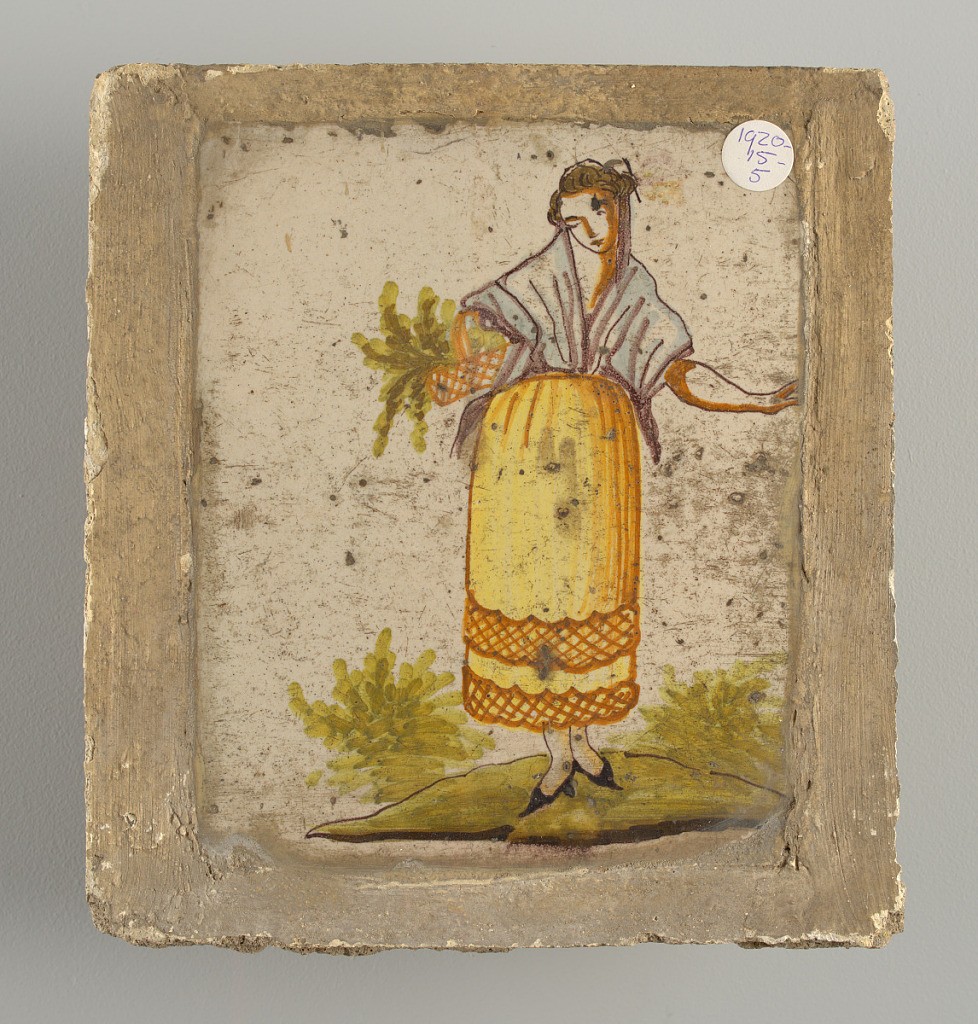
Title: Tile
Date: late 18th–early 19th century
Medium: Earthenware, glazed and high fire decorated
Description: Woman in yellow shirt and white shawl carrying a basket with greens on right arm.